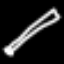
Label: pencil